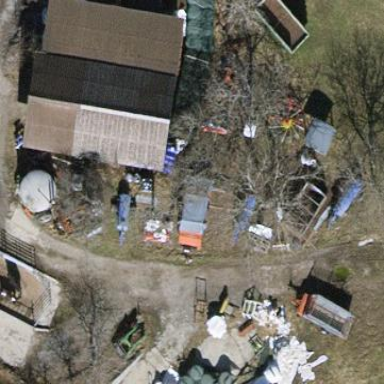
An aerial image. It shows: Farm auxiliary building.